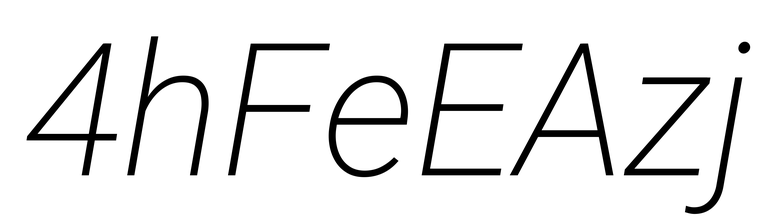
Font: Roboto-Italic_ExtraLight_Italic